Chest X-ray:
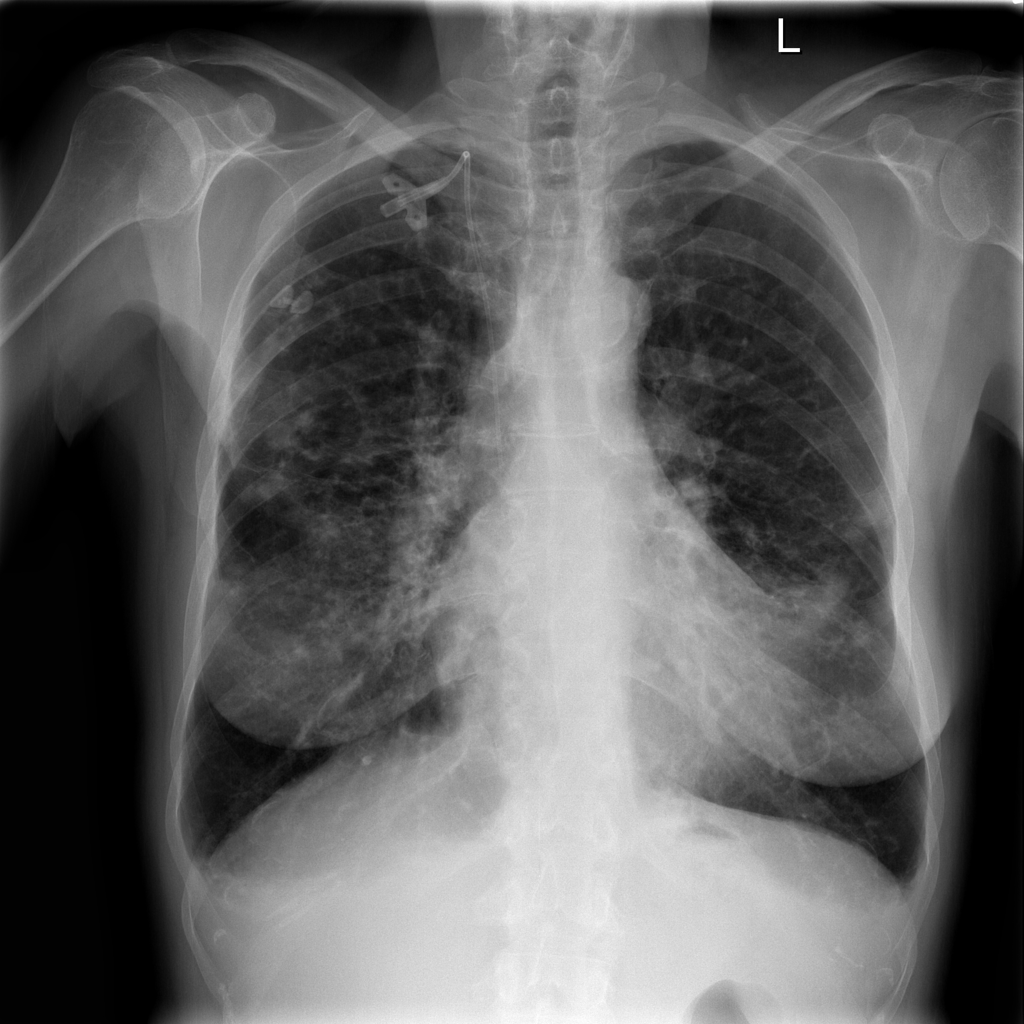
Findings: Consolidation, Emphysema
No abnormal finding: no